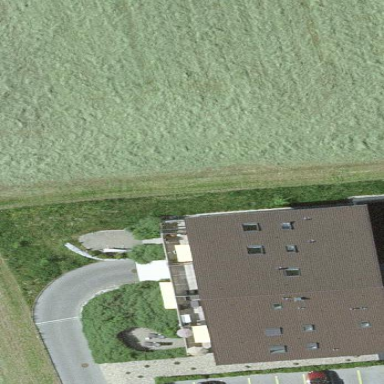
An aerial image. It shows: House with gabled roof that runs across the building.